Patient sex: F
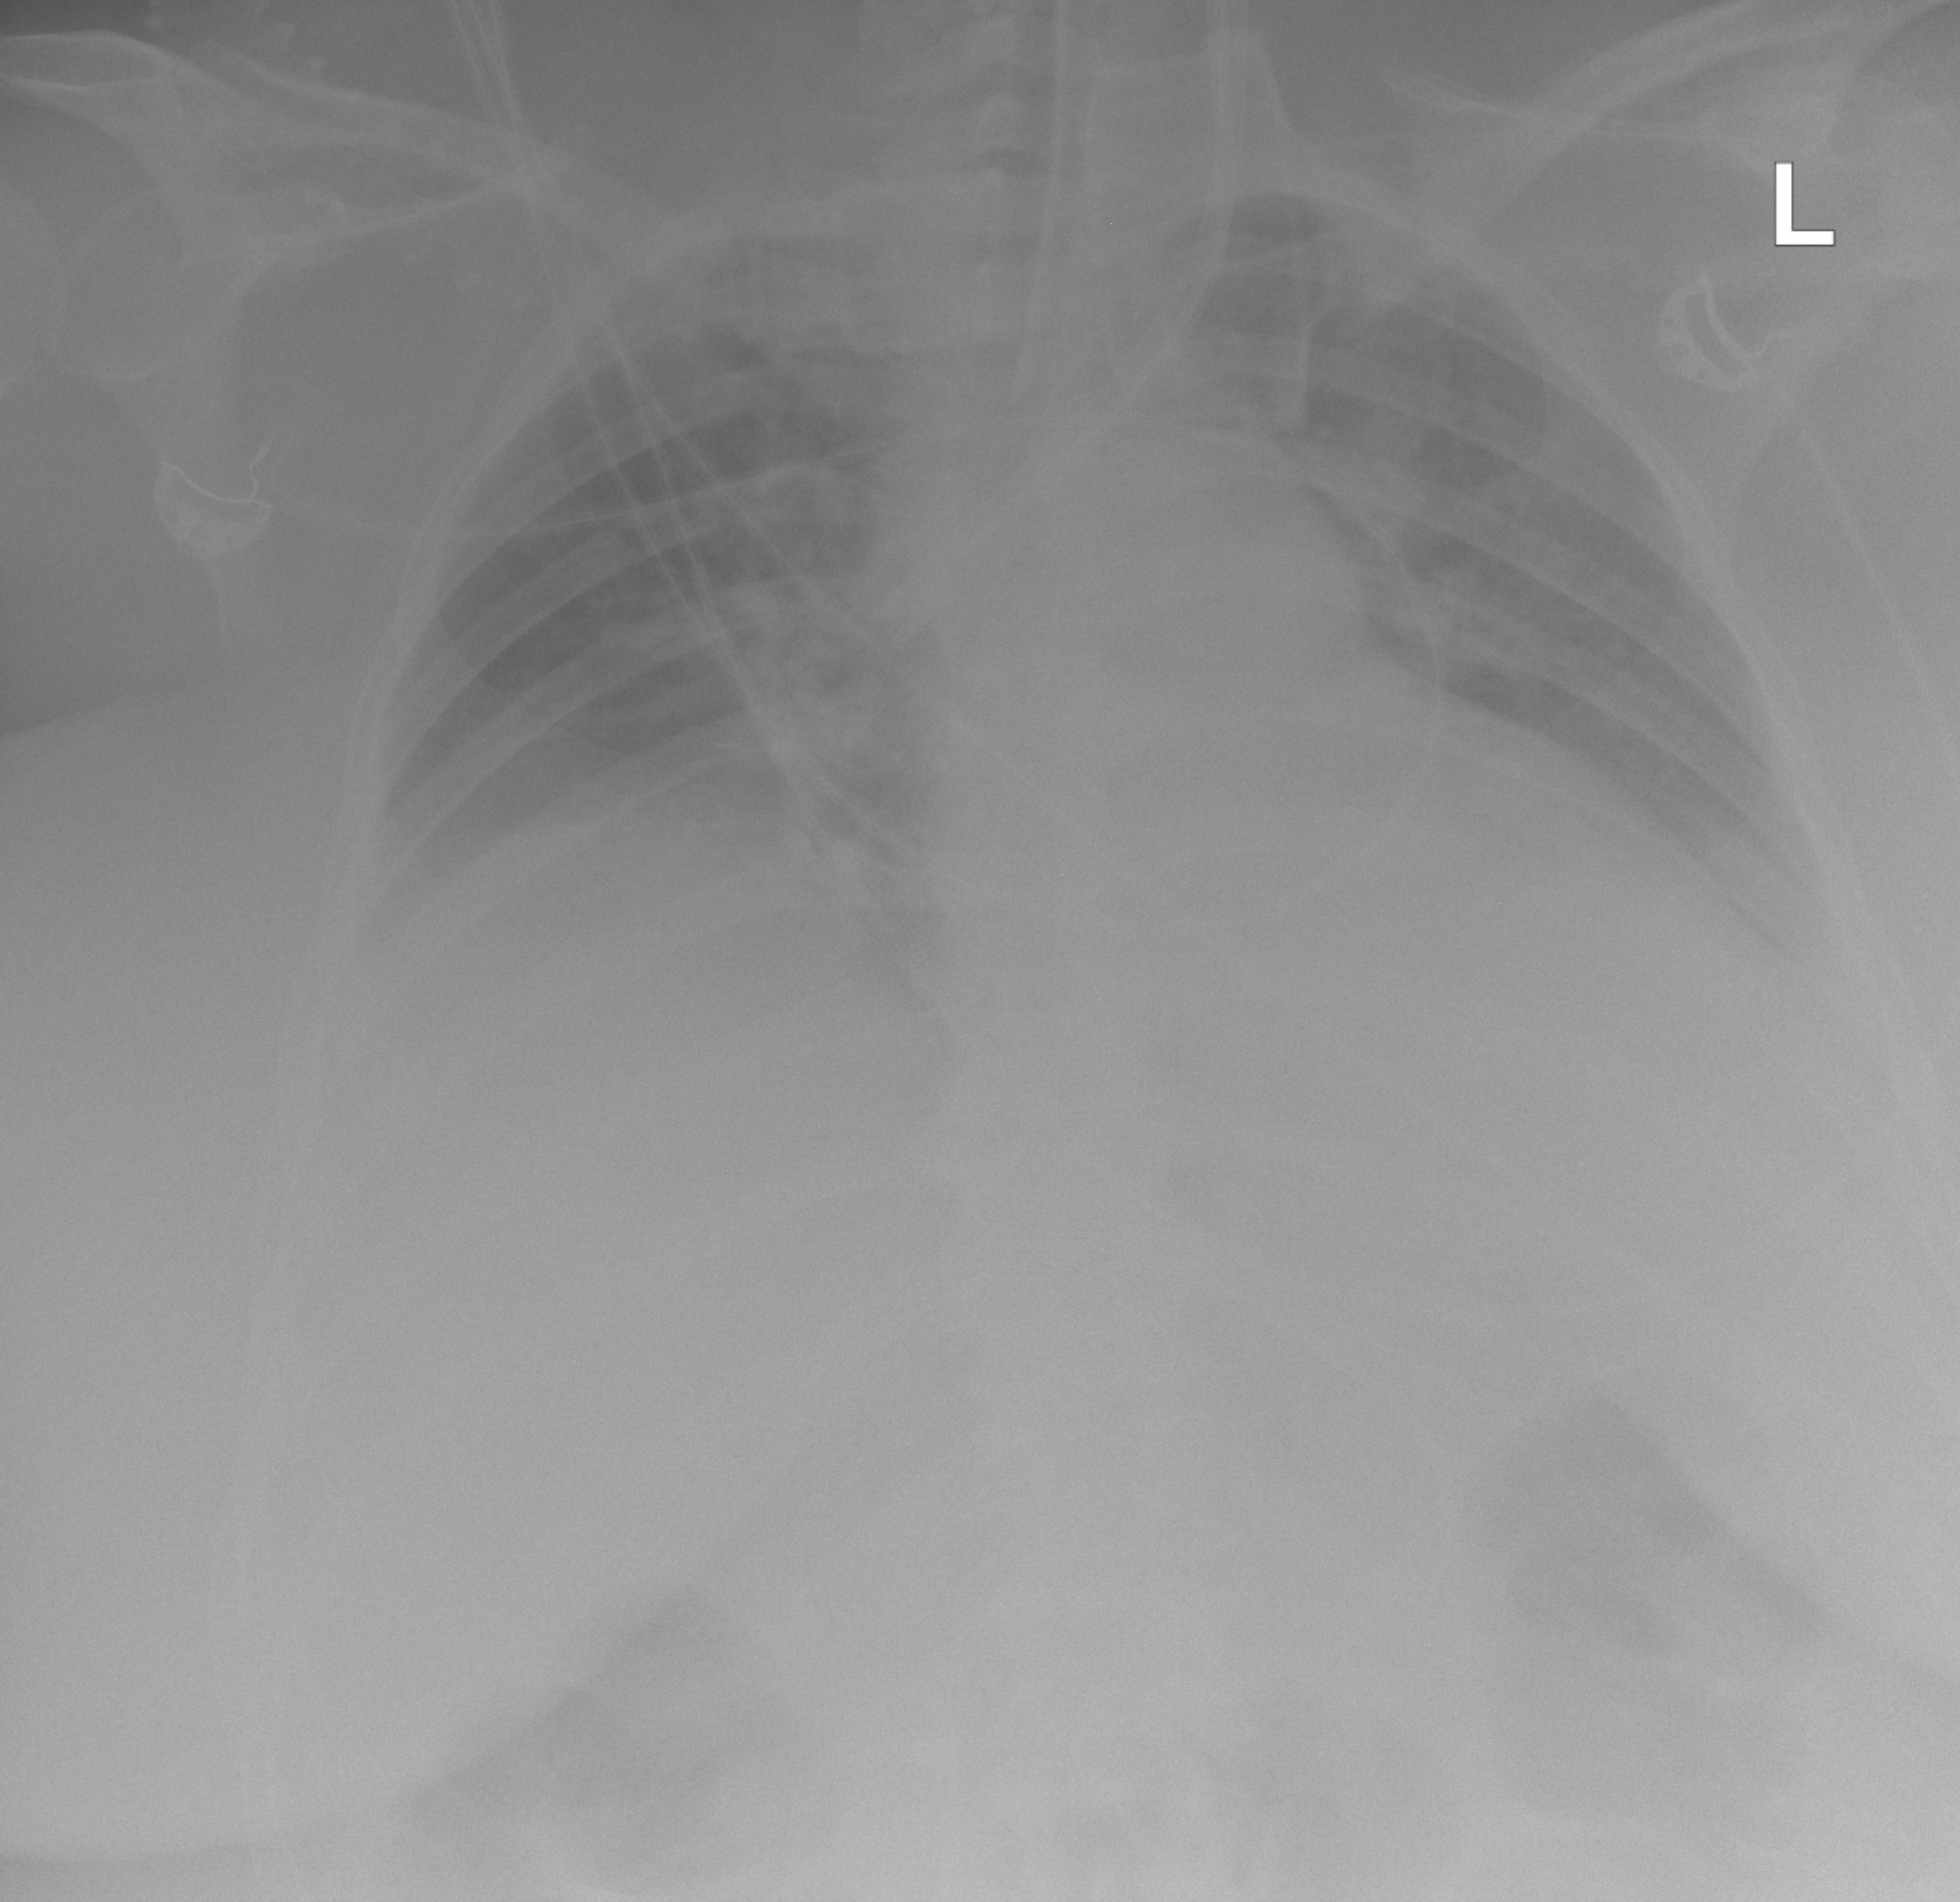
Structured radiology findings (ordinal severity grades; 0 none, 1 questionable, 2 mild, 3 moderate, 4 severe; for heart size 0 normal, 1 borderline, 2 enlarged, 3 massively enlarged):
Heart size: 2
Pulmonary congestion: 2
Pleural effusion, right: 3
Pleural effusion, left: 2
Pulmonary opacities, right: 0
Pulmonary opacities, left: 0
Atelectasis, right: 0
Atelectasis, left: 0